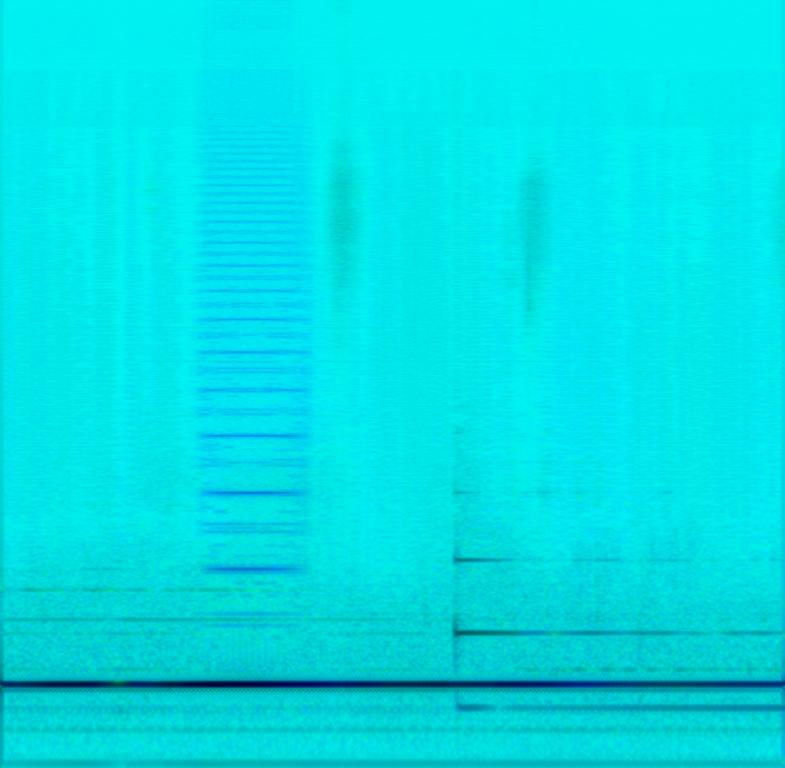
The low quality recording features a resonating bowl sound, followed by mellow metallic percussion. The recording is noisy and it sounds a bit harsh and disturbing.